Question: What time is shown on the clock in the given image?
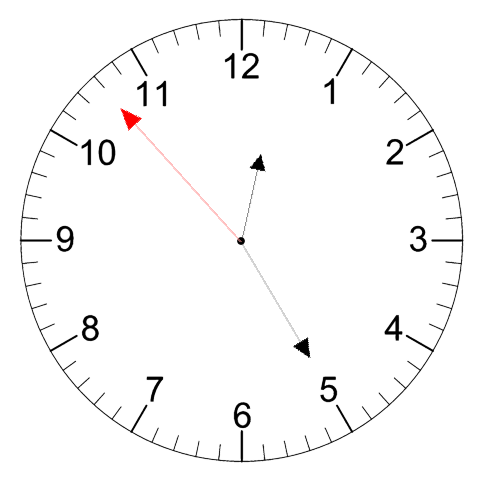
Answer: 12:24:53